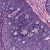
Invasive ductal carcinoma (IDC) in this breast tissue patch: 0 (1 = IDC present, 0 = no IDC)